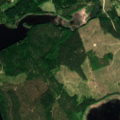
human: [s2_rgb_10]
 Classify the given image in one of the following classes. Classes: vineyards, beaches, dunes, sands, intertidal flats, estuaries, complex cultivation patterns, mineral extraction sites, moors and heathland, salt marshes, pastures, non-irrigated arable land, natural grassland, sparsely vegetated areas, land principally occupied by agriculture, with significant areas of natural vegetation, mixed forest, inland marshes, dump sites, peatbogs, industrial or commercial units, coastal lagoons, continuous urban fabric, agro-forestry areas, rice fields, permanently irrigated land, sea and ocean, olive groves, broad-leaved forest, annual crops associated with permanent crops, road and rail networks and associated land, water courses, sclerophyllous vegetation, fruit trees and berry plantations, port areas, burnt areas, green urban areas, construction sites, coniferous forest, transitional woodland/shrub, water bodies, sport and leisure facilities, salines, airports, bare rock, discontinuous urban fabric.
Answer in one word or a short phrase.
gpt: coniferous forest, mixed forest, transitional woodland/shrub, water bodies